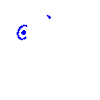
Particle: electron